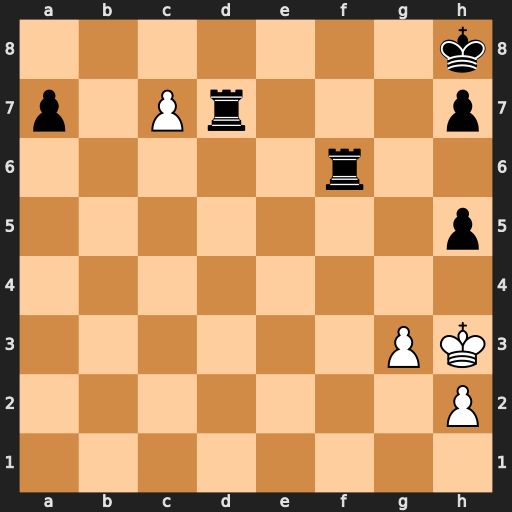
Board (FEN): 7k/p1Pr3p/5r2/7p/8/6PK/7P/8
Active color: w
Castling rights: -
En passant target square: -
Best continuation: c8=Q+ Kg7 Qxd7+